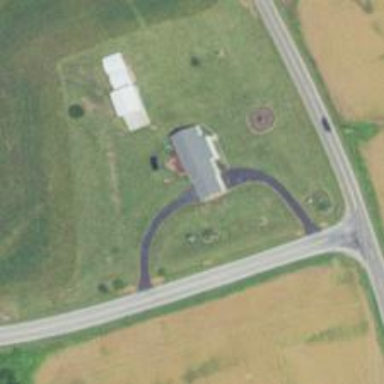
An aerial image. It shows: Driveway.